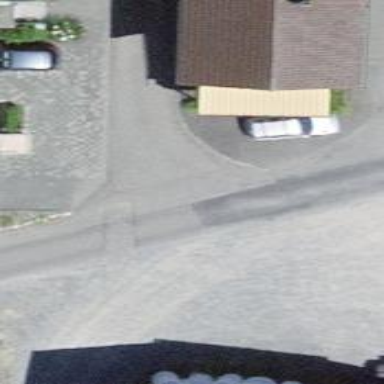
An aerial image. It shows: Unclassified road with asphalt surface.